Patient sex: M
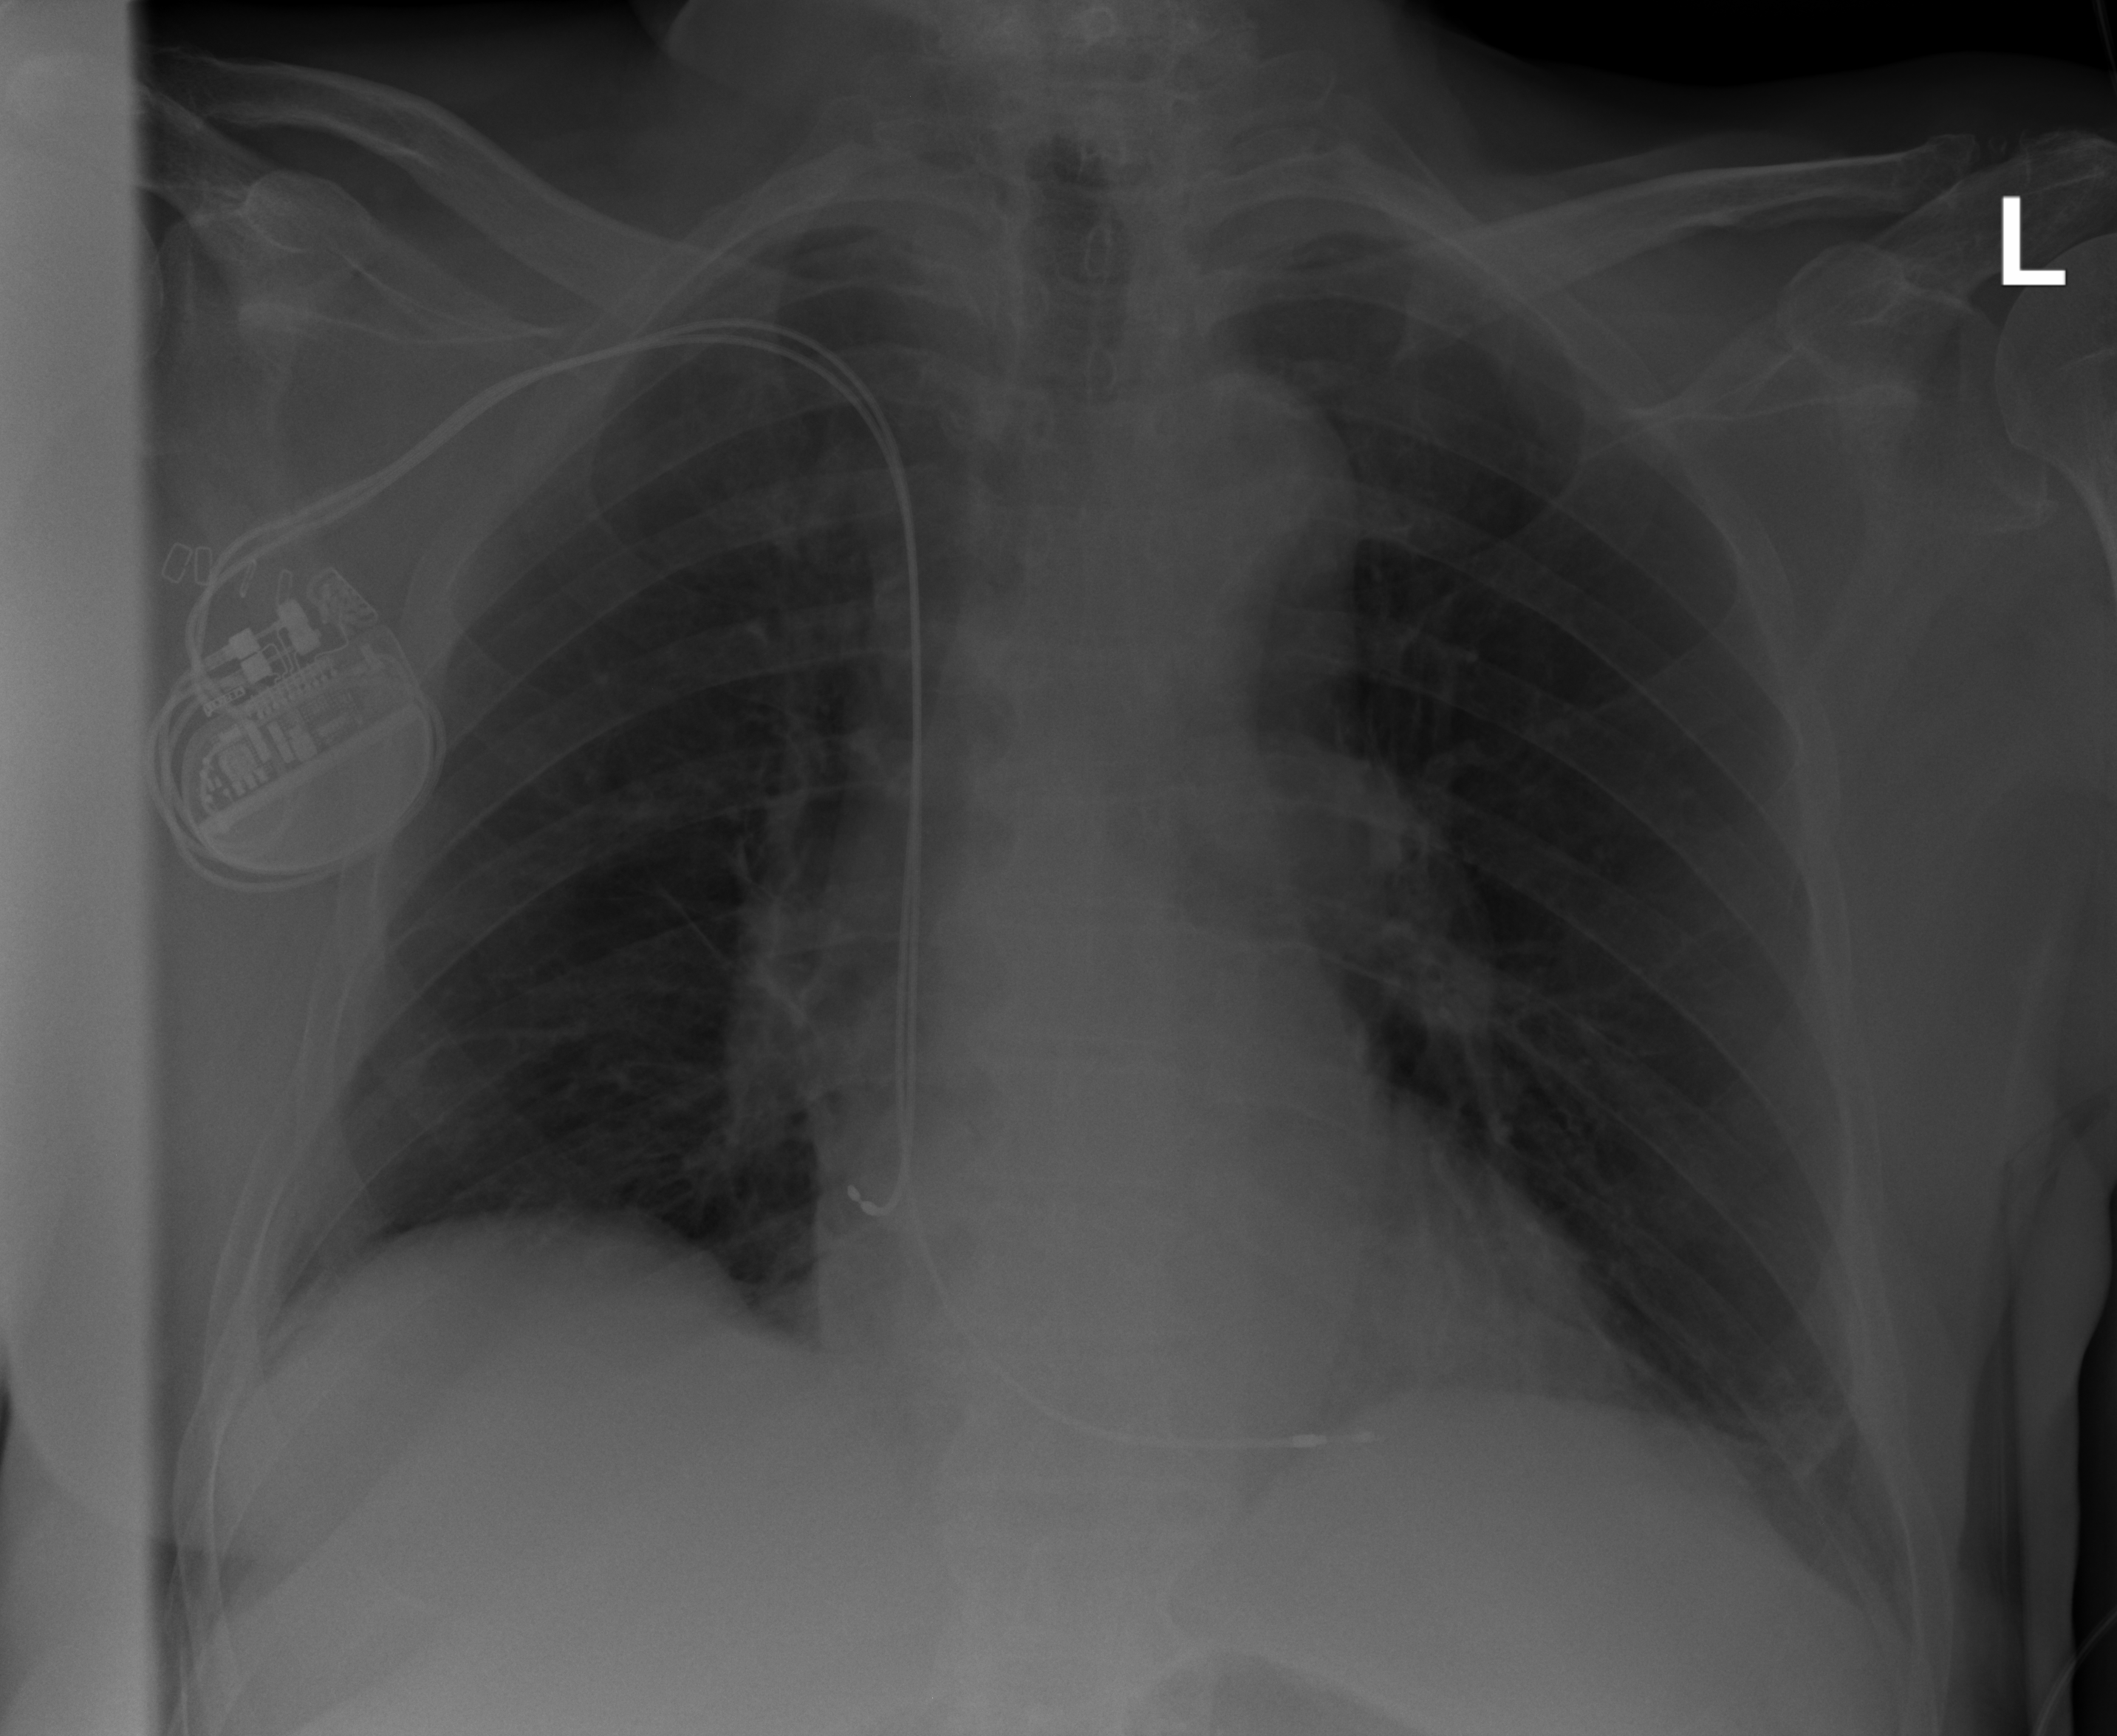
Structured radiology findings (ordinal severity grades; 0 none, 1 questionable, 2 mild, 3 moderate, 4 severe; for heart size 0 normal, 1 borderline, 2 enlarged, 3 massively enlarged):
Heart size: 0
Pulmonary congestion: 0
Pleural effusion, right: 0
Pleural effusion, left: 0
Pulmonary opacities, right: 0
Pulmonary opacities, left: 0
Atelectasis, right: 2
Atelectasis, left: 2